Question: I have files getting stored in my Azure Blob storage account regularly. I want to send these blob file contents as attachments via email. I have established a workflow using Azure Logic Apps.
Here's the workflow:

I am able to send the blob file, but I need to specify the name of the file always.
Is there any way I can get all the file contents dynamically without having to specify the name manually?
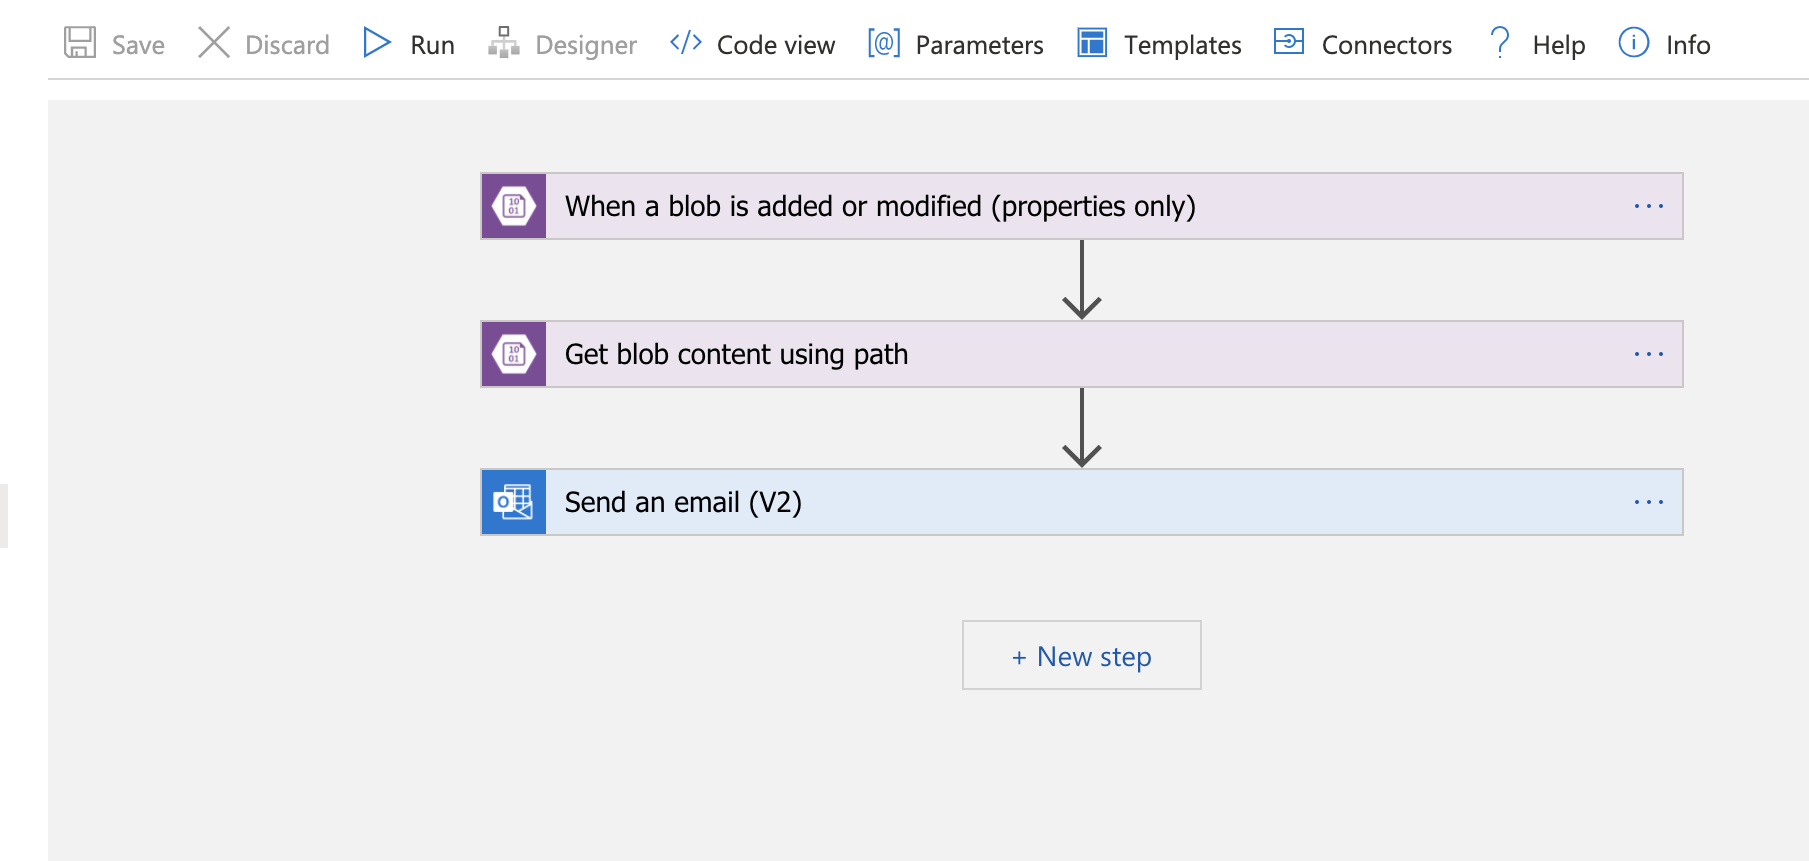
Answer: Just add 'Get Blob Metadata using path' action to get the name of your file:
<URL>